Question: I have this method:
'''
- (void)reloadMessages:(NSNotification *)notification {
NSLog(@"RECIEVED NEW MESSAGES TO MessagesRootViewController");
// we need to get the threads from the database...
NSFetchRequest *theReq = [[NSFetchRequest alloc] init];
NSEntityDescription *entity = [NSEntityDescription entityForName:@"Thread" inManagedObjectContext:managedObjectContext];
[theReq setEntity:entity];
threads = [[managedObjectContext executeFetchRequest:theReq error:nil] retain];
UIAlertView *alert = [[UIAlertView alloc] initWithTitle:@"New Message" message:@"New message" delegate:nil cancelButtonTitle:@"Thanks" otherButtonTitles:nil];
[alert show];
[alert release];
[self.tableView reloadData];
}
'''
If I call '[self reloadMessages:nil]' then the function works exactly as prescribed above.
If its called from an NSNotificationCenter notification: '[[NSNotificationCenter defaultCenter] addObserver:self selector:@selector(reloadMessages:) name:@"newMessagesArrived" object:nil];' then it gets to '[alert show]' and stops with the screen dimmed as per this screenshot:

Any idea why this is happening?
If I take away the UIAlertView bit and just leave '[self.tableView reloadData];' then it calls that function, but it stops at some point. NSLogging on the table view datasource methods reveals that the table view is updated with the correct number of rows (suggesting the core data request isn't causing a problem) but that 'cellForRowAtIndexPath' isn't being called.
The program isn't crashing. Without the alert view the table view doesn't quite reload completely as above, but the view is still useable and moving the table view causes the rows to update appropriately (as does going to the contacts tab and back again).
If you need any more information then I can give you it.
Thanks for any help. :)
Tom
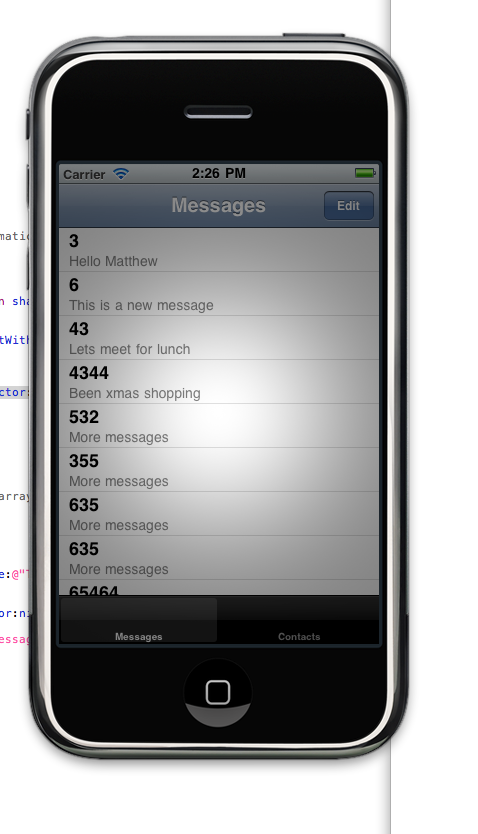
Answer: When you call the method from the NSNotificationCenter, the method is not on the GUI thread. You have to execute the AlertDialog show and TableView reloading on the GUI thread using 'performSelectorOnMainThread'